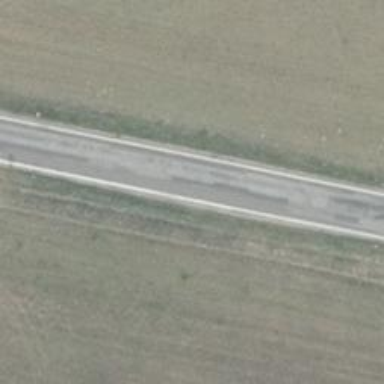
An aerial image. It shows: Secondary road.